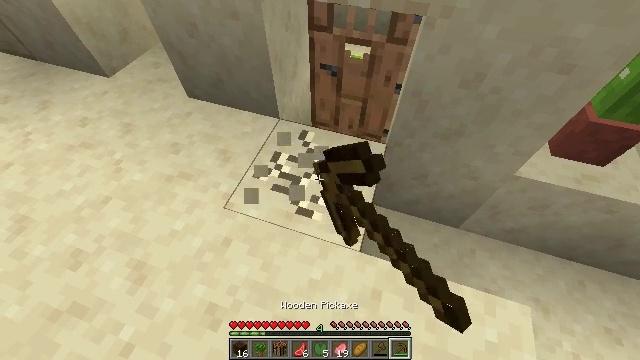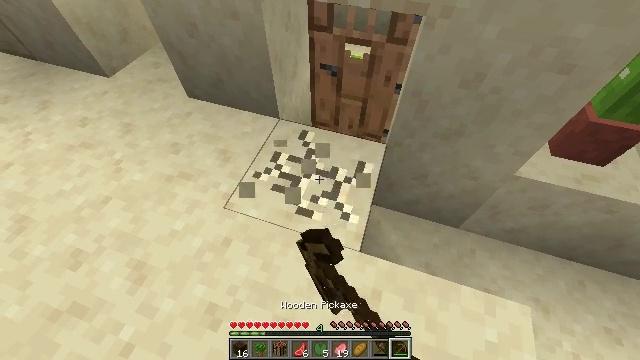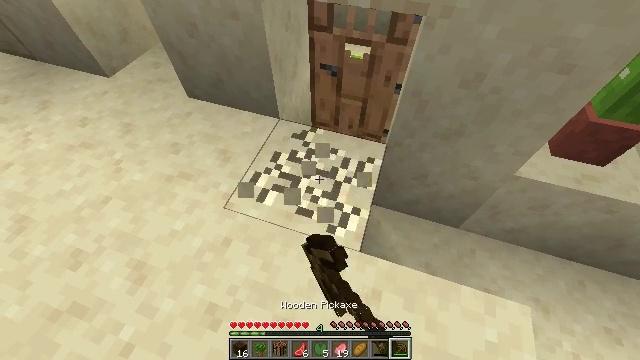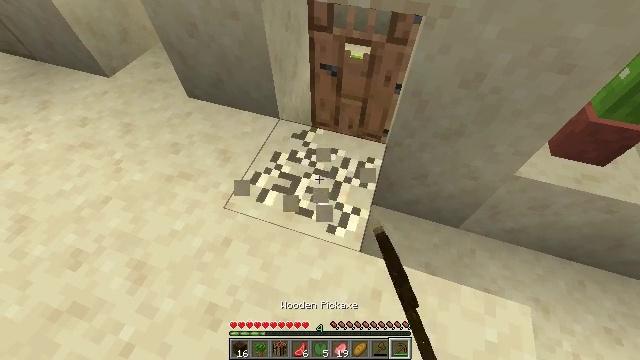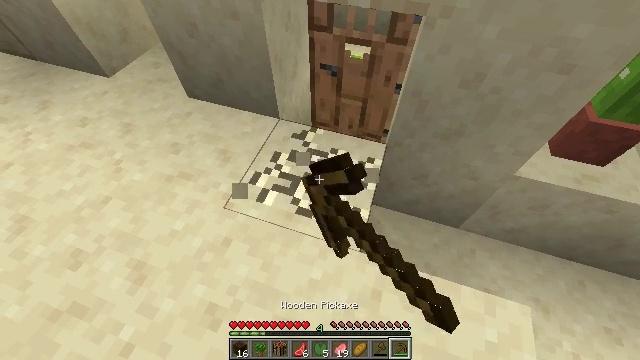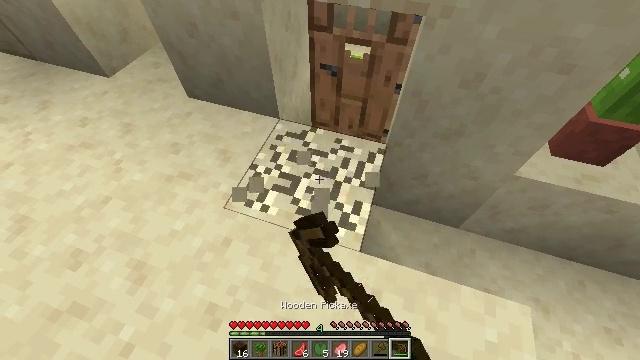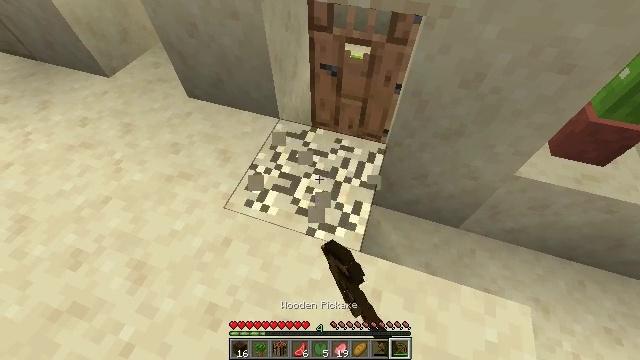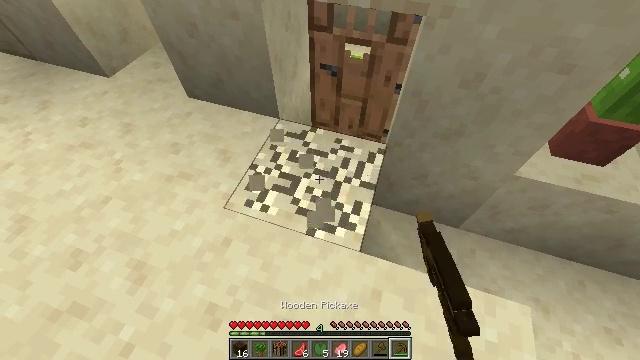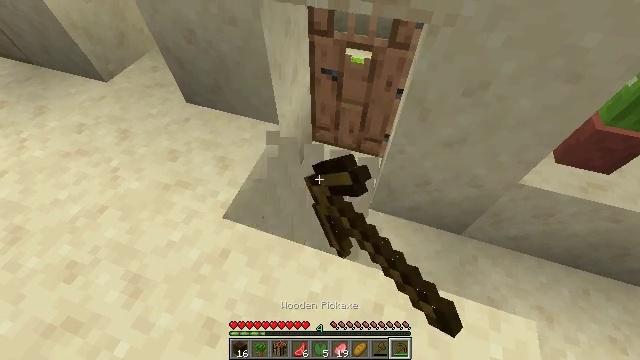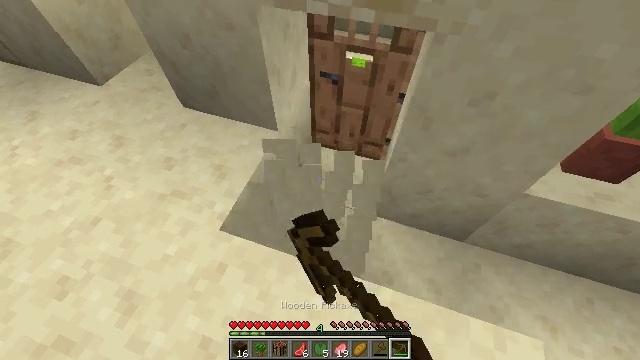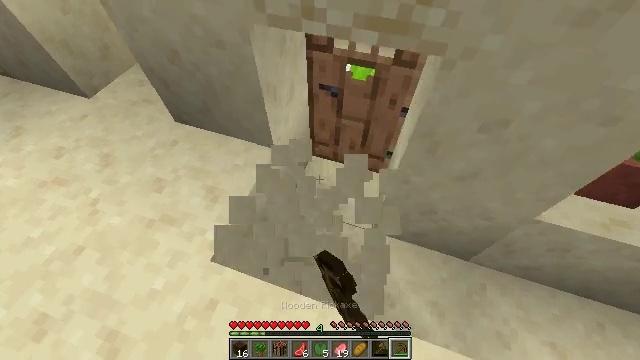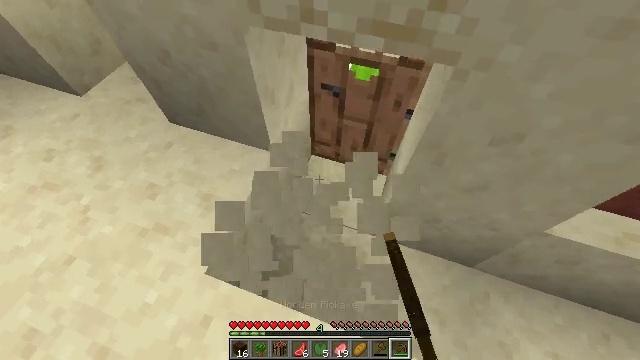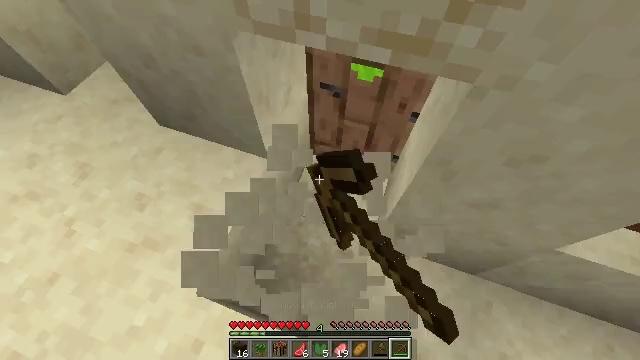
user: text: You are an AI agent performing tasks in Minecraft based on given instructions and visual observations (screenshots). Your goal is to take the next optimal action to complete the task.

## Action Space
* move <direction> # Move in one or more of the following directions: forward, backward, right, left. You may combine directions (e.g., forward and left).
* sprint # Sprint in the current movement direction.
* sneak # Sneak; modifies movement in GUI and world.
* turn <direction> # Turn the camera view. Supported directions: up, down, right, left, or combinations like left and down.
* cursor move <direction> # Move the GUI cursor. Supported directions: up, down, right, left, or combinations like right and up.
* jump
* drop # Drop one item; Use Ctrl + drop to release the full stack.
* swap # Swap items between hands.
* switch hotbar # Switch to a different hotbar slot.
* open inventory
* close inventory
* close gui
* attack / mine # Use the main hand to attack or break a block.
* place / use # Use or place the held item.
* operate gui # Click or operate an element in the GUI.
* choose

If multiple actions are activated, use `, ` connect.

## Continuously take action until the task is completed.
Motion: motion action
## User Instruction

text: Hold left click to mine smooth sandstone.
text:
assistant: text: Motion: attack / mine
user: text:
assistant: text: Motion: attack / mine
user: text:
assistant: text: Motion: attack / mine
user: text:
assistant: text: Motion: attack / mine
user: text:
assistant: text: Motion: attack / mine
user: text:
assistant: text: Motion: attack / mine
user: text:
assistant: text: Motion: attack / mine
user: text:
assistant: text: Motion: move forward, attack / mine
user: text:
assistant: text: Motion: move forward, attack / mine
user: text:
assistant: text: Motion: move forward, attack / mine
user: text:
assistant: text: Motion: move forward, turn down, attack / mine
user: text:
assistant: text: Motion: move forward, turn down, attack / mine
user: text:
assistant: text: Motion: attack / mine